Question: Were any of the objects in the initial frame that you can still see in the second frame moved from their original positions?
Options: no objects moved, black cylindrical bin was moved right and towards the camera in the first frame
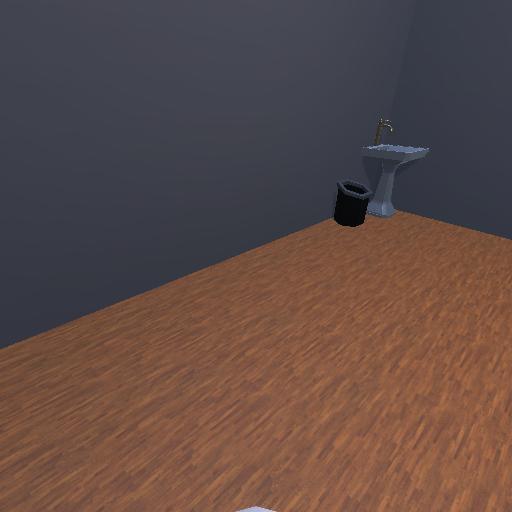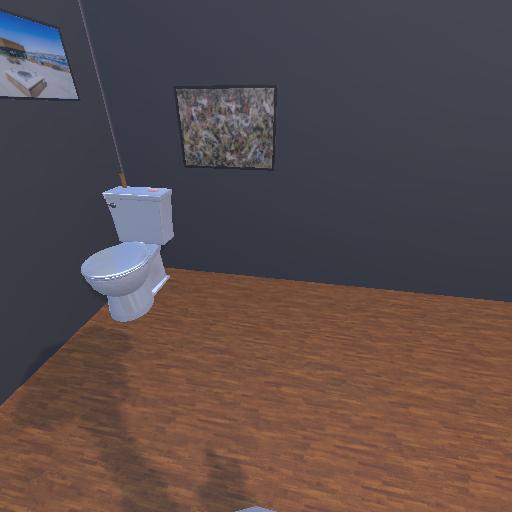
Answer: no objects moved